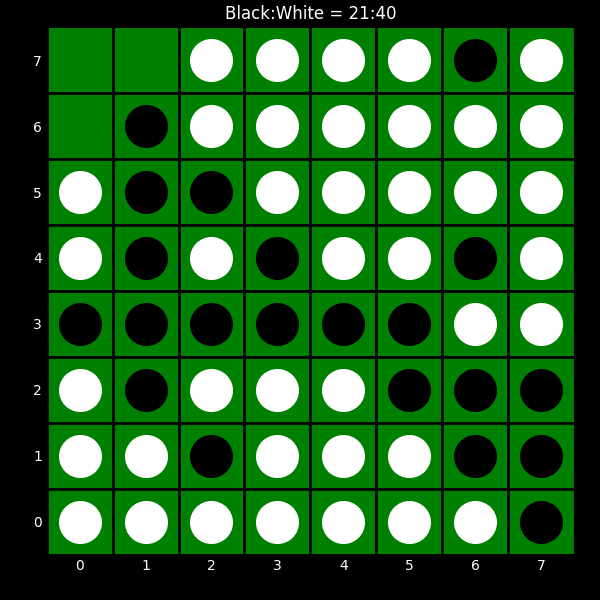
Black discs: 21
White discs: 40